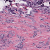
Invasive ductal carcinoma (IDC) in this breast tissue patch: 1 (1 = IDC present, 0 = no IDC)